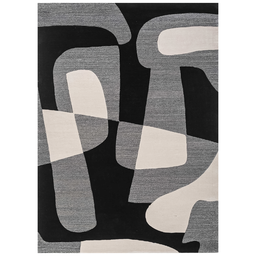
Label: decoration